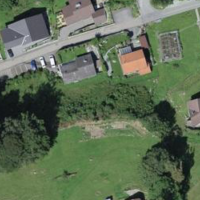
EUNIS habitat code: 41
Species observed at this site:
Aegopodium podagraria
Poa annua
Chelidonium majus
Jacobaea vulgaris
Campanula trachelium